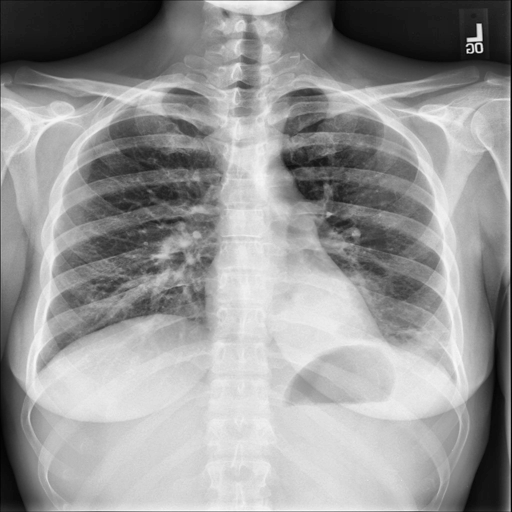
Finding: NORMAL